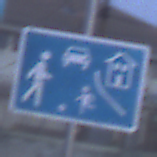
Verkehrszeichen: BeginnVerkehrsberuhigterBereich
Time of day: SunriseSunset
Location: Outdoor (Urban)
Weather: Overcast
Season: NotSpecified
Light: Natural